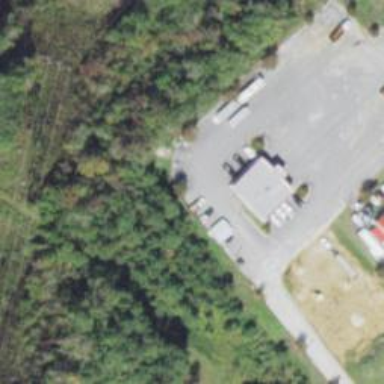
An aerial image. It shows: Car rental facility.